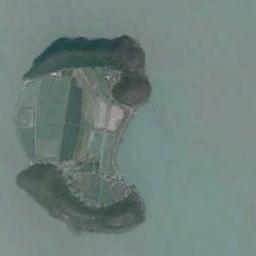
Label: island